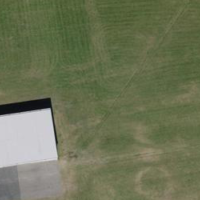
EUNIS habitat code: 52
Species observed at this site:
Geronticus eremita